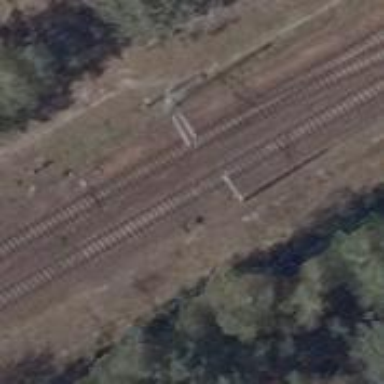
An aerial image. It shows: Railway signal.